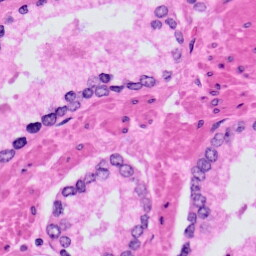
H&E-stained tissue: Prostate